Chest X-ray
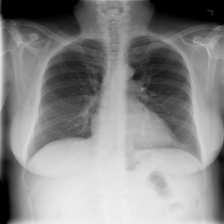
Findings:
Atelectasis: negative
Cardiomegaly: negative
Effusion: negative
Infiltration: positive
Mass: negative
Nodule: negative
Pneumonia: negative
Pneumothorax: negative
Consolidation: negative
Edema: negative
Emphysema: negative
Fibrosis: negative
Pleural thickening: negative
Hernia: negative